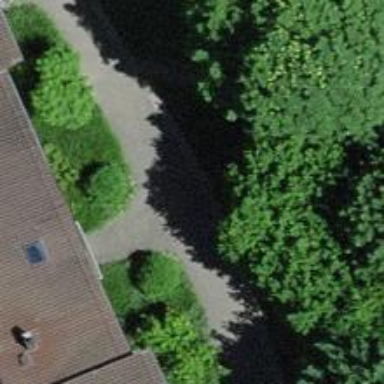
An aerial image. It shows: Path made of paving stones.